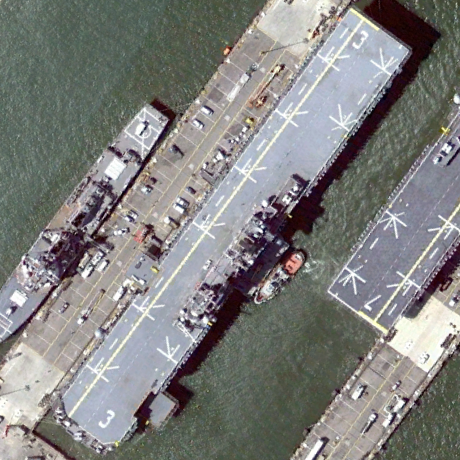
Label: assault